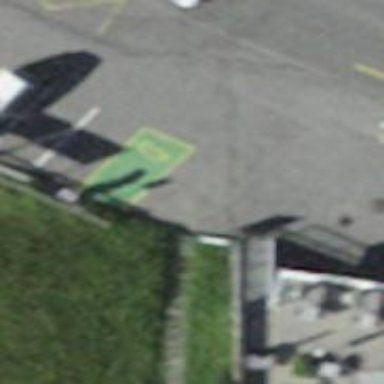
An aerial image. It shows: Charging station.